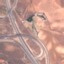
Land use / land cover class: Highway